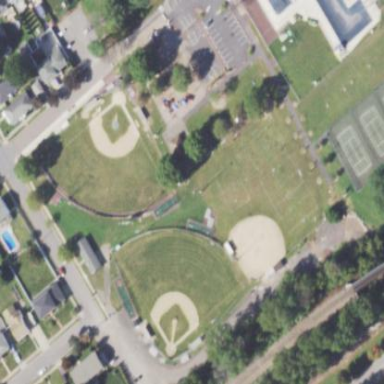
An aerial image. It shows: Baseball pitch for leisure land activities.